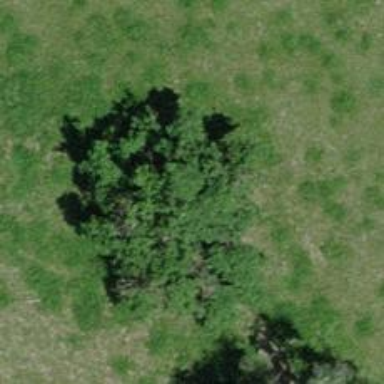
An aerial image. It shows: Broadleaved tree with lush foliage.